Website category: sports
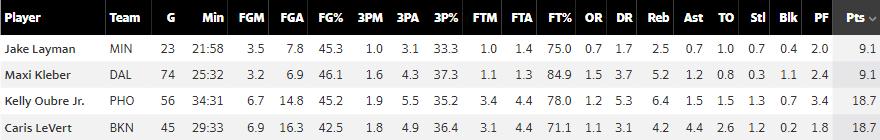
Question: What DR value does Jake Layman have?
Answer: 1.7

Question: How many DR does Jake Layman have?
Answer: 1.7

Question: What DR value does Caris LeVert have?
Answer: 3.1

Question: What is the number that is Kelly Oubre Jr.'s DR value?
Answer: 5.3

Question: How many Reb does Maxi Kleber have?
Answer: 5.2

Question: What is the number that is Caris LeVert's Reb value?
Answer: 4.2

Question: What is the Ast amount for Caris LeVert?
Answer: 4.4

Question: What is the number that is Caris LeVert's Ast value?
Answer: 4.4

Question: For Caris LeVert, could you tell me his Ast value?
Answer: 4.4

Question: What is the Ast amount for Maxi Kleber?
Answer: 1.2

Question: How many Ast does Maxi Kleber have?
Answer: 1.2

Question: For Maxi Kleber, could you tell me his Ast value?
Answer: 1.2

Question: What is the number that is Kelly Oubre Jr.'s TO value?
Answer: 1.5

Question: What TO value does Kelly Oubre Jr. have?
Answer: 1.5

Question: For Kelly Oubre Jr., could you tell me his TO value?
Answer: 1.5

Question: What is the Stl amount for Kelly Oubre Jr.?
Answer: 1.3

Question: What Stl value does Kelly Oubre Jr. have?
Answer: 1.3

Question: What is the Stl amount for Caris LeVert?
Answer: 1.2

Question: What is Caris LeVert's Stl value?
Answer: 1.2

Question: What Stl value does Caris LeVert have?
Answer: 1.2

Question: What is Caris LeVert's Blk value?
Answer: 0.2

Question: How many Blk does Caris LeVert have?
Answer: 0.2

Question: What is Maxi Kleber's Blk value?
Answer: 1.1

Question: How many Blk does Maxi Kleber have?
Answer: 1.1

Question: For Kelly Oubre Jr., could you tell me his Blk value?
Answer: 0.7

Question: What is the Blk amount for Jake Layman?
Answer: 0.4

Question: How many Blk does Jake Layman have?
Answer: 0.4

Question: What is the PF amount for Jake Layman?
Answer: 2.0

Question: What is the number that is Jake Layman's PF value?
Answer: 2.0

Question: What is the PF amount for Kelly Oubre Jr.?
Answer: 3.4

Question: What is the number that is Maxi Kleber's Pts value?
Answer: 9.1